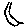
Label: moon